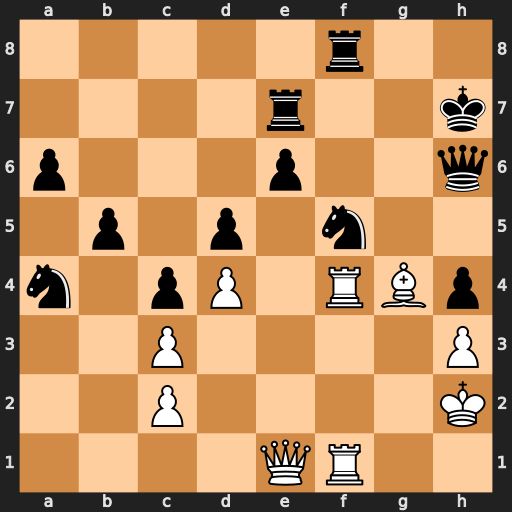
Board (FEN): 5r2/4r2k/p3p2q/1p1p1n2/n1pP1RBp/2P4P/2P4K/4QR2
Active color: w
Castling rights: -
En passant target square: -
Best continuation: Bxf5+ Rxf5 Rxf5 exf5 Qxe7+ Qg7 Qxh4+